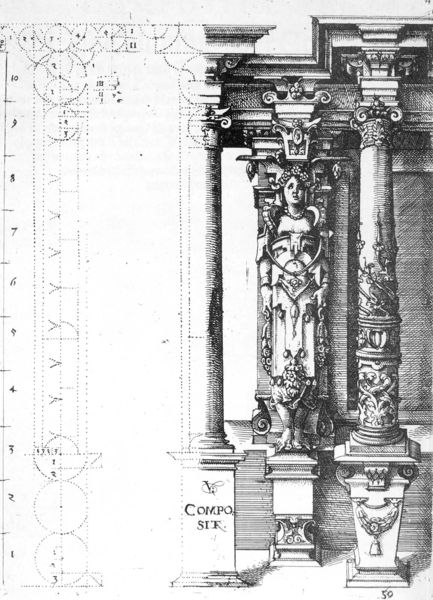
Titel: Architectura (Nürnberg 1598)
Künstler: Wendel Dietterlin
Schlagwörter: frau, pfeiler, schwarz, skizze, säule, zeichnung, haus, ornament, architektur, gesicht, mensch, sockel, figur, gotik, relief, brüste, papier, stütze, entwurf, sims, gesims, herme, süle, compo sit